Interaction volume radius: 10 \u00c5
Interaction volume height: 15 \u00c5
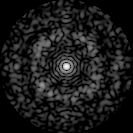
Disorder parameter: 0.7653